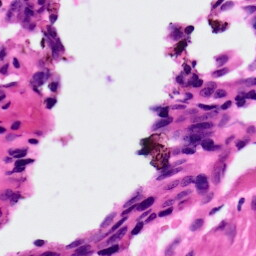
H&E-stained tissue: Ovarian